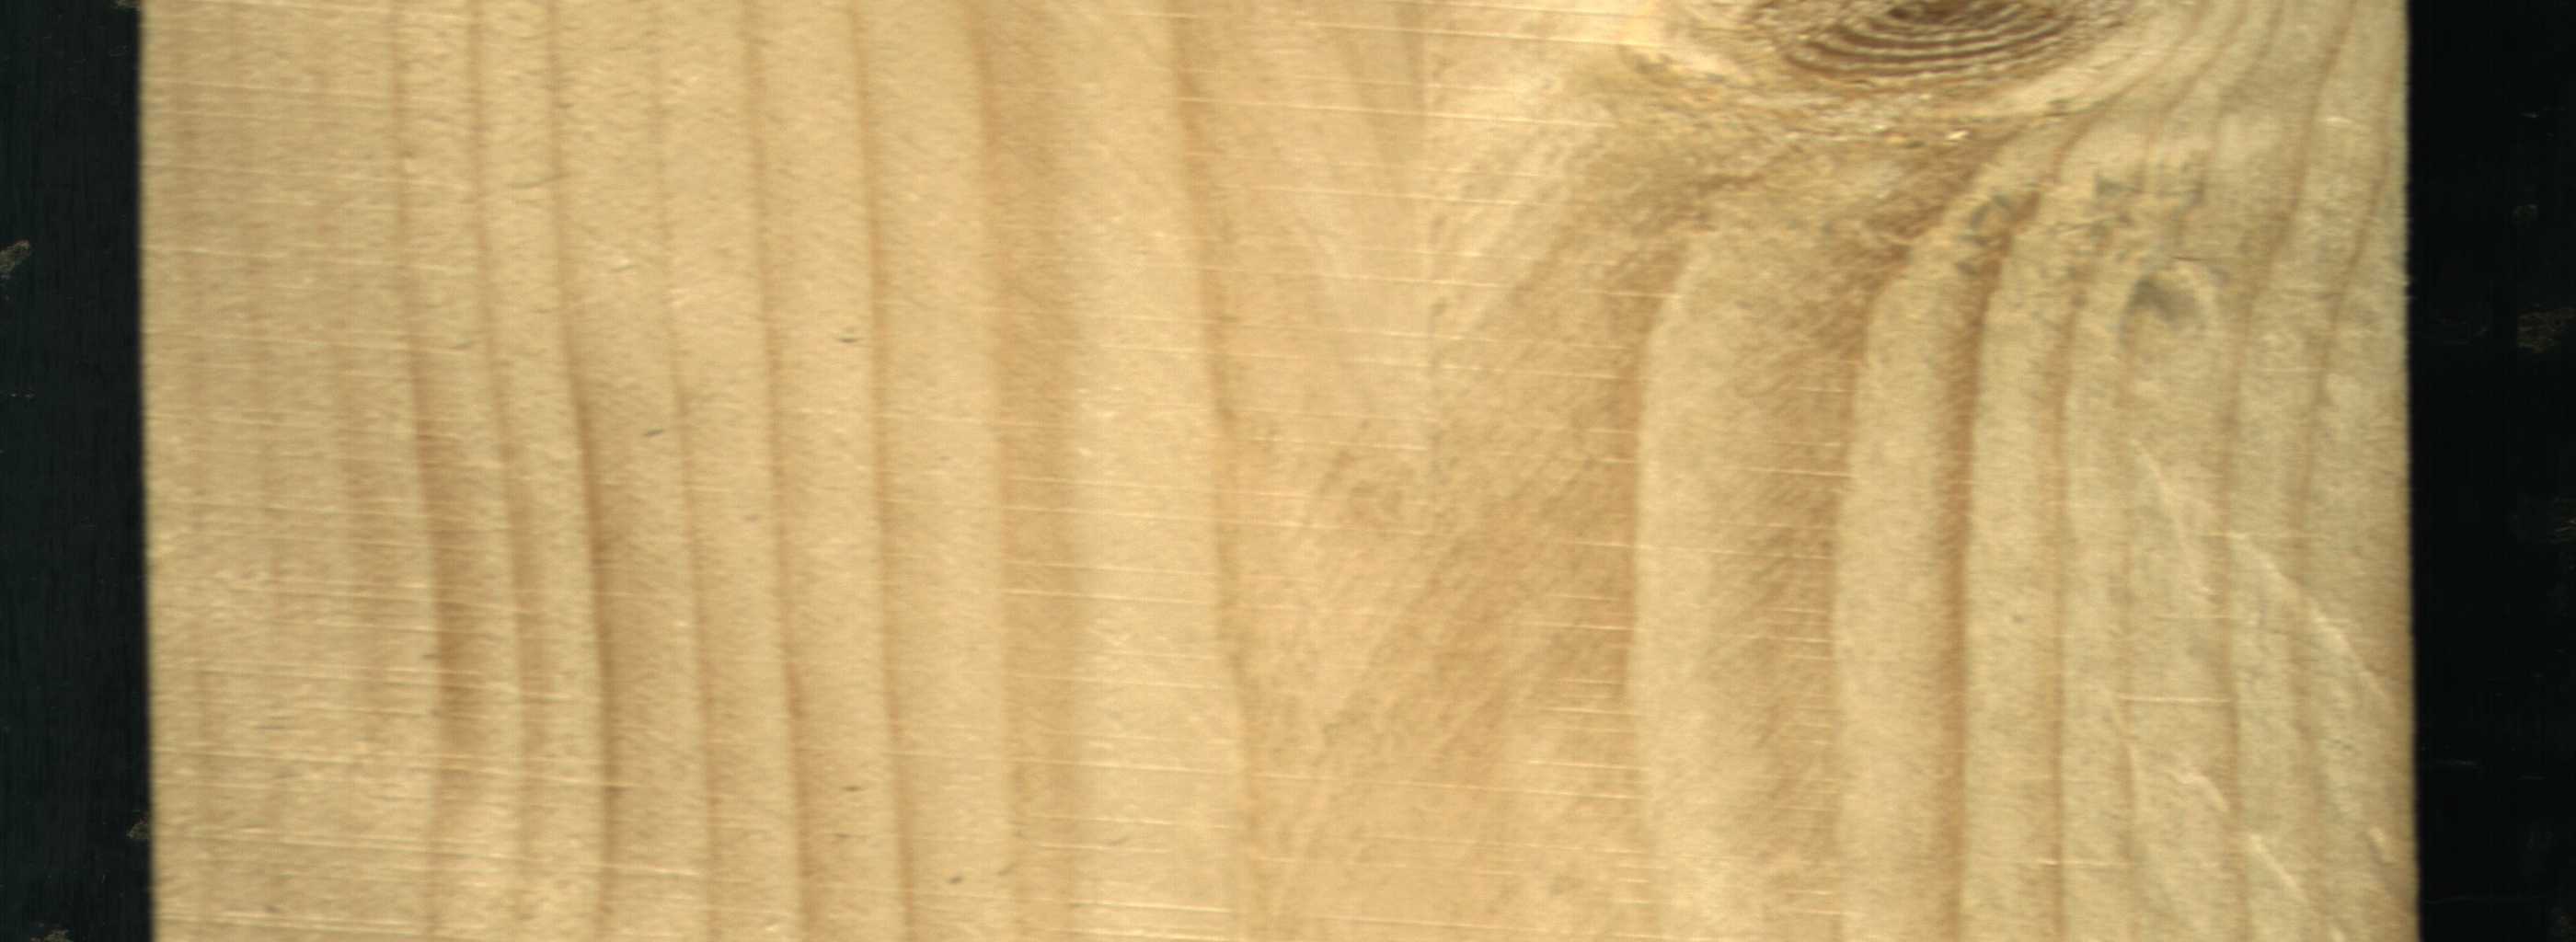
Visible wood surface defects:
Live_Knot